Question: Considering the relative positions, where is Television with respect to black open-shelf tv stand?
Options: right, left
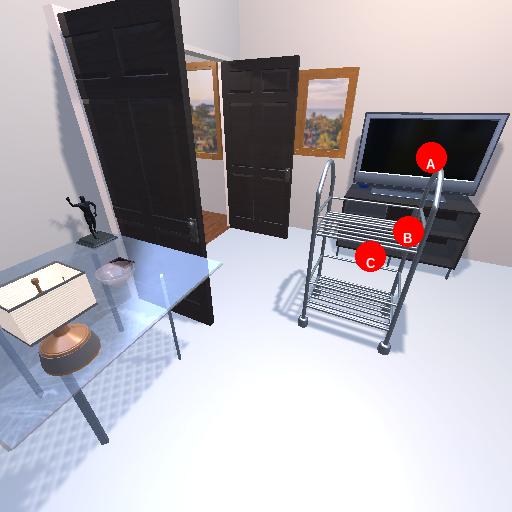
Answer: right